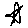
Label: star